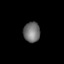
Tissue: skin
Cell type: Fibroblasts
Senescence score: 0.8047
Nuclear area (px): 328
Mean DAPI intensity: 113.043